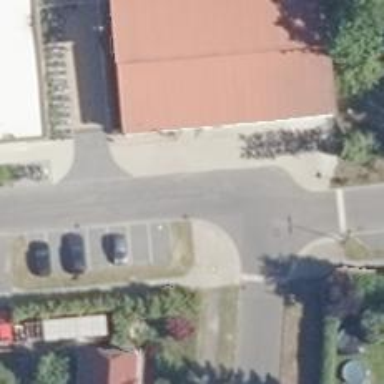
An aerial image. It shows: Asphalt road in living street area with parking lanes on both sides. The parking arrangement is parallel to the street.